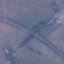
Label: Highway